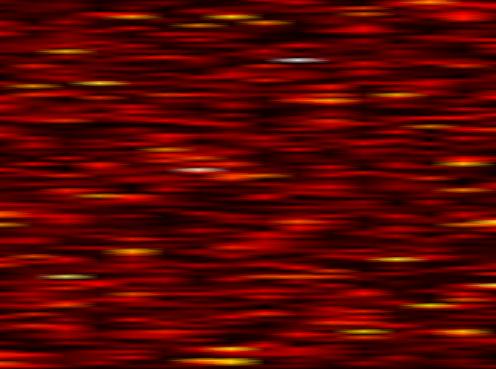
Label: OFDM